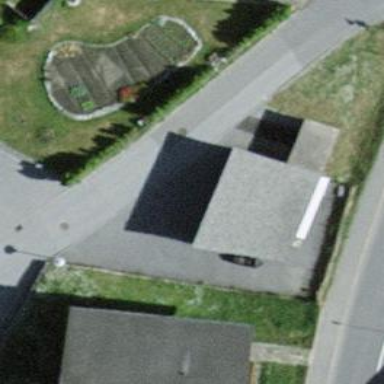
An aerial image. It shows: Simple house.